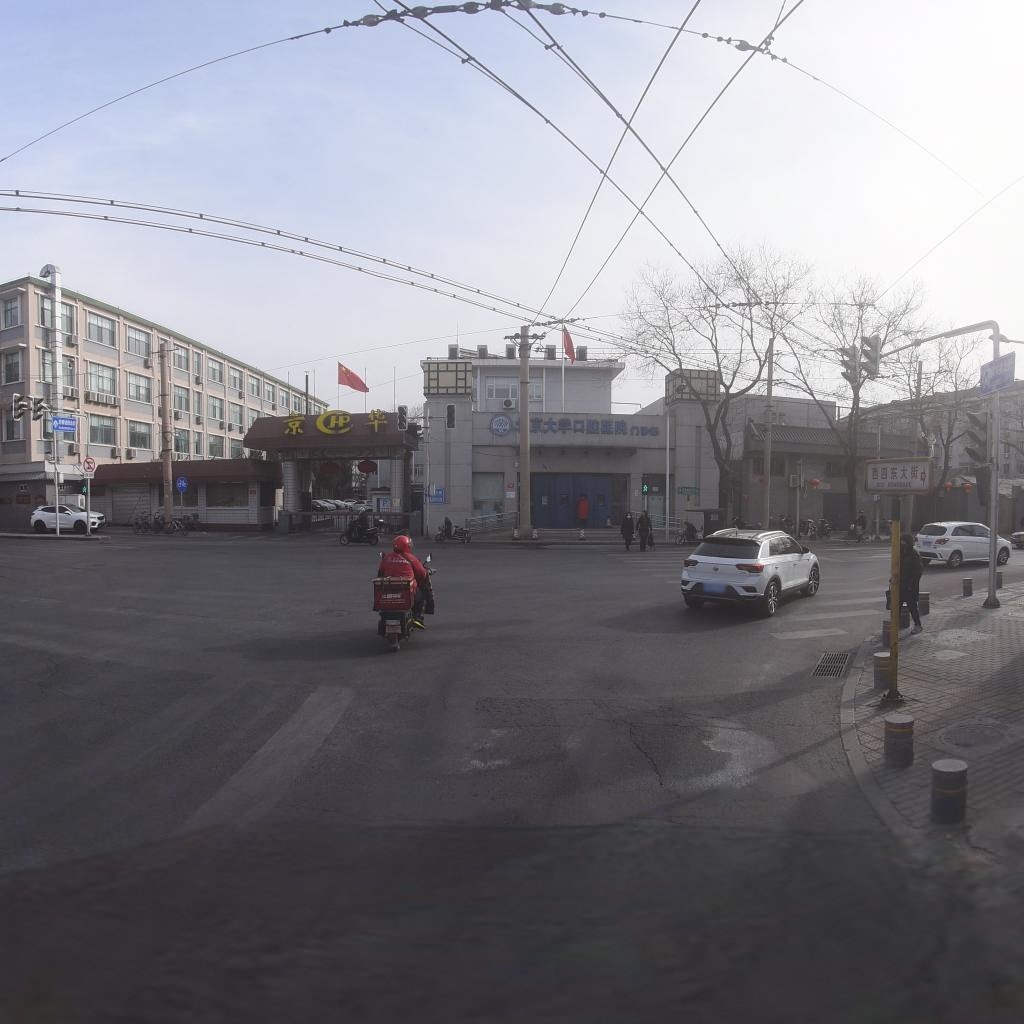
Region: Xicheng
Road damage annotations: manhole cover, alligator crack, manhole cover, manhole cover, transverse crack, transverse crack